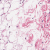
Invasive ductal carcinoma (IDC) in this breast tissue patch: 0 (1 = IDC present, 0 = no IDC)